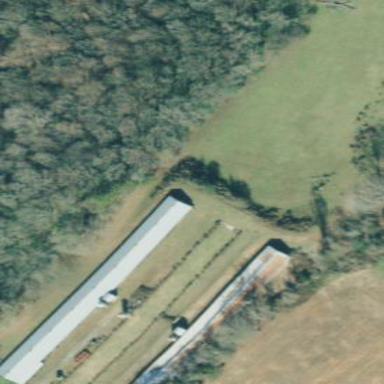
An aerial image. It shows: Poultry house.